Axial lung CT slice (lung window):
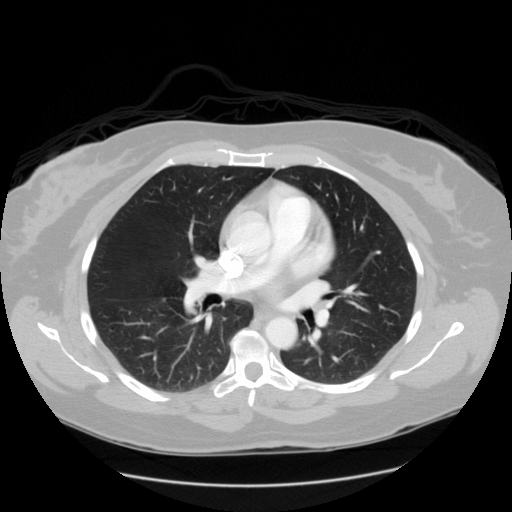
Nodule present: no